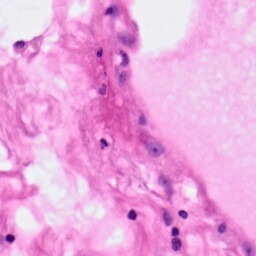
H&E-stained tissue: Pancreatic